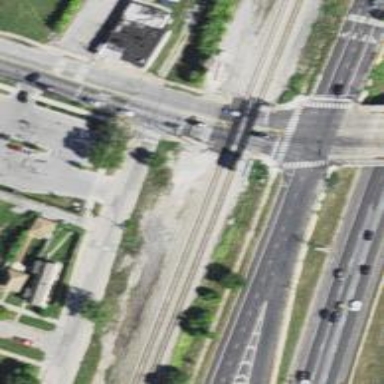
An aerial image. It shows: Railway crossing.